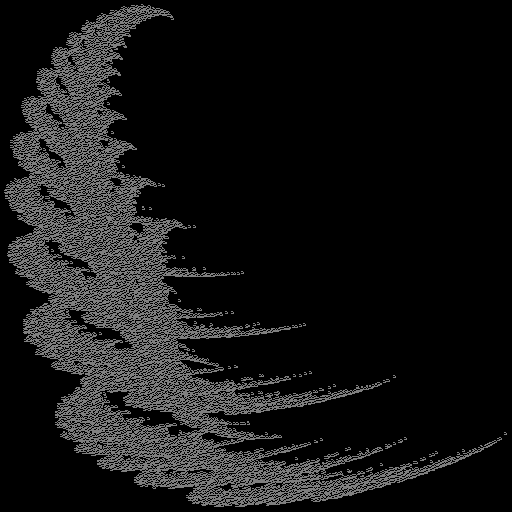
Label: snowdrift